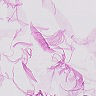
Metastatic tissue present: no